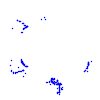
Particle: proton